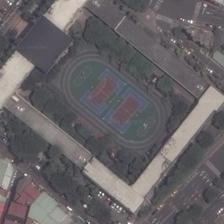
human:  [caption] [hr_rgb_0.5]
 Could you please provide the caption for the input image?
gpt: many green trees and several long buildings are around a playground .

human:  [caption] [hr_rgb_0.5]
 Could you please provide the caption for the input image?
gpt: a large court and two red badminton fields inside .

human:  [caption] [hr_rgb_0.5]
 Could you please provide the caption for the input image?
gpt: a playground is surrounded by many buildings and trees .

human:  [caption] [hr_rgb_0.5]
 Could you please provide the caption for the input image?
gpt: it is a busy block, where there are scattered houses, a exercise yard surrounded by trees, and a street full of cars .

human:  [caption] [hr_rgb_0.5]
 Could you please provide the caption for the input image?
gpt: a playground is surrounded by some green trees and several long buildings .